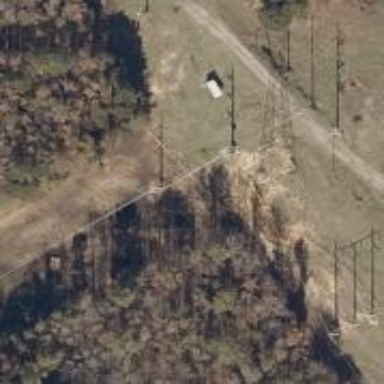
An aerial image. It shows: Power pole.